Interaction volume radius: 5 \u00c5
Interaction volume height: 20 \u00c5
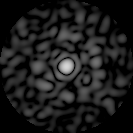
Disorder parameter: 0.7993